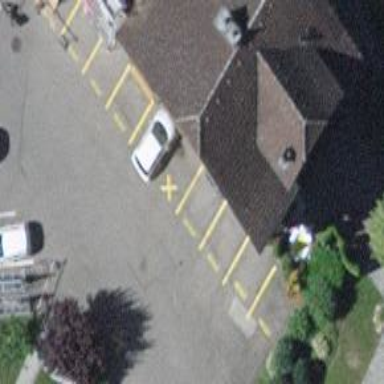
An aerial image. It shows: Asphalt parking aisle designated as service road.